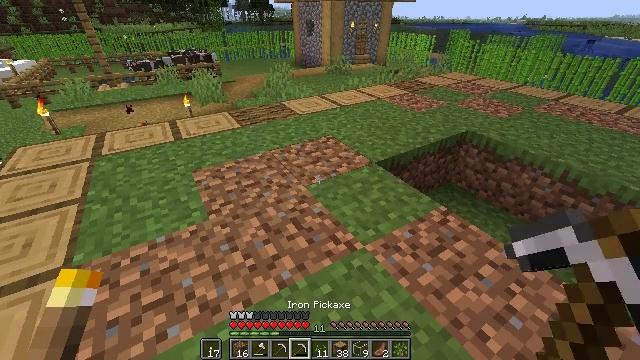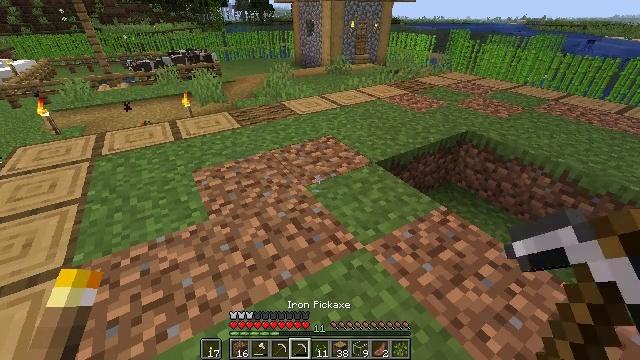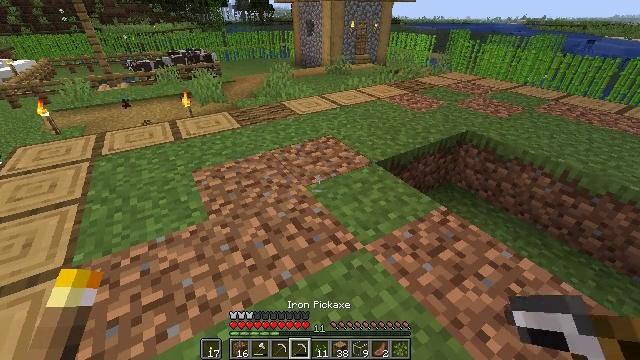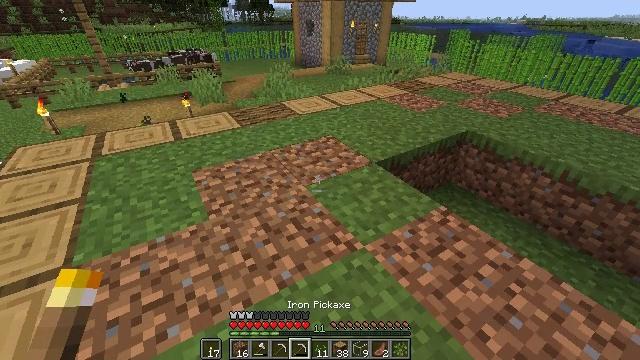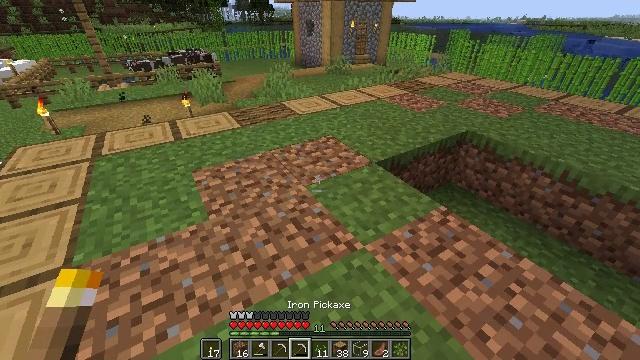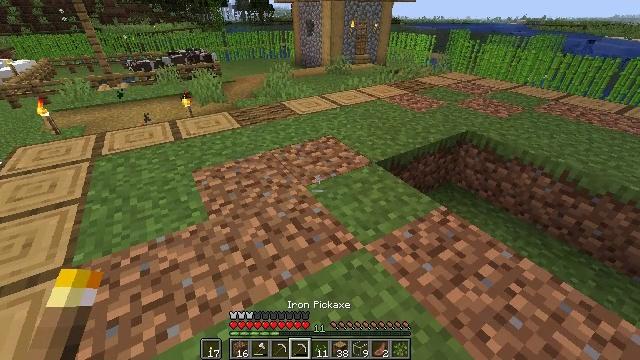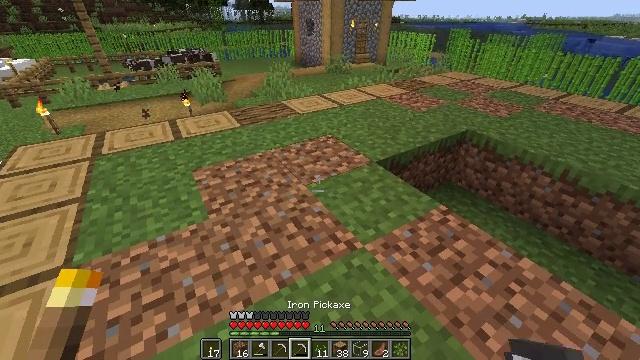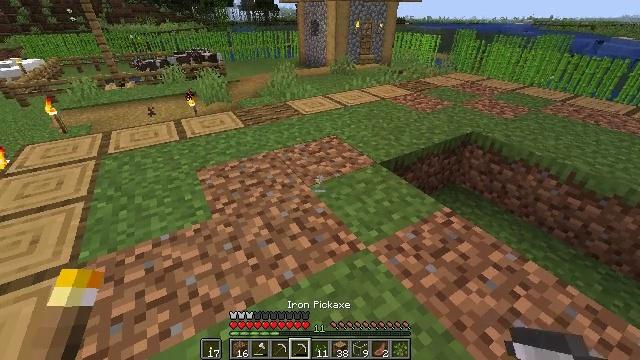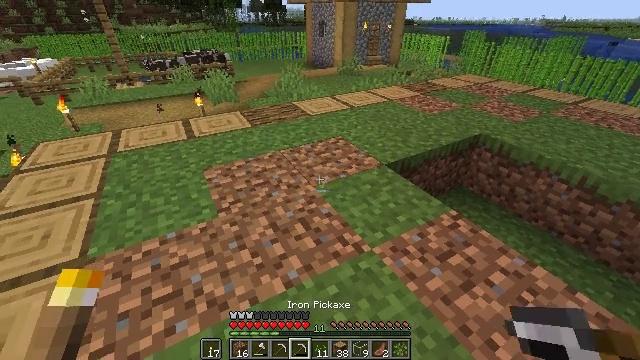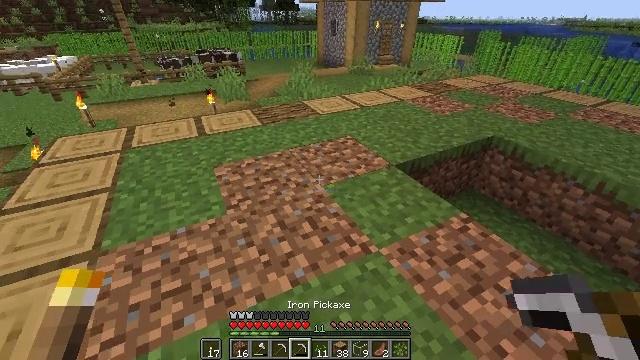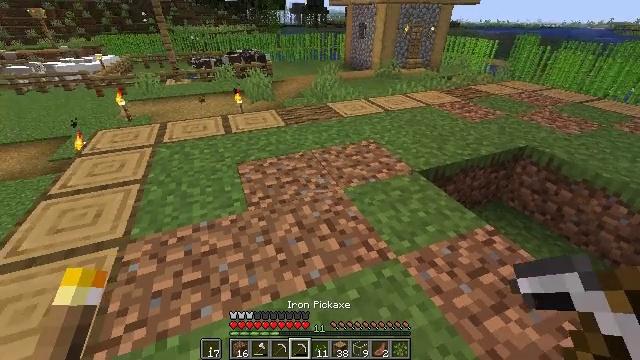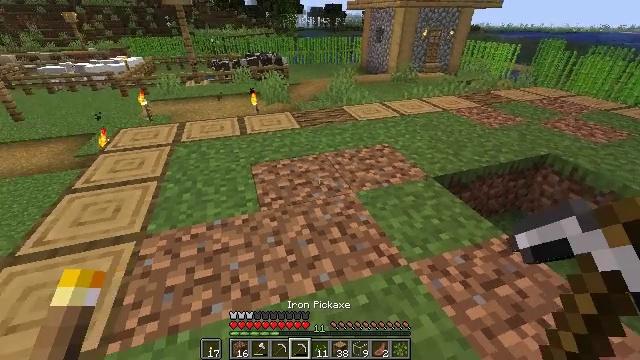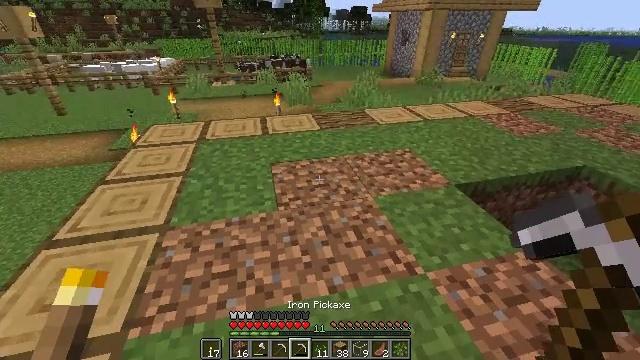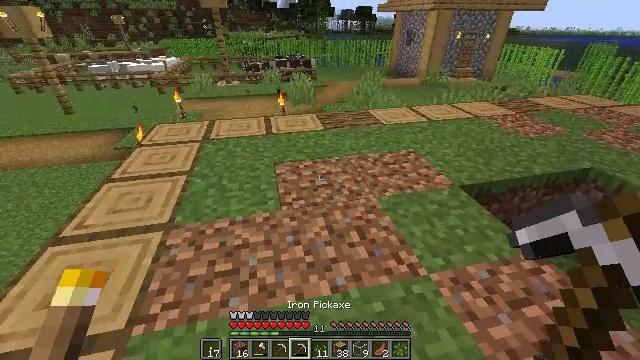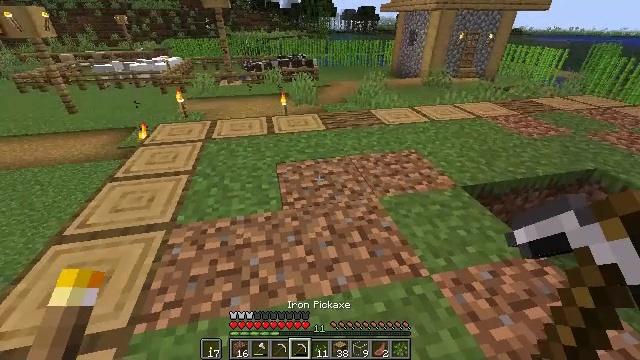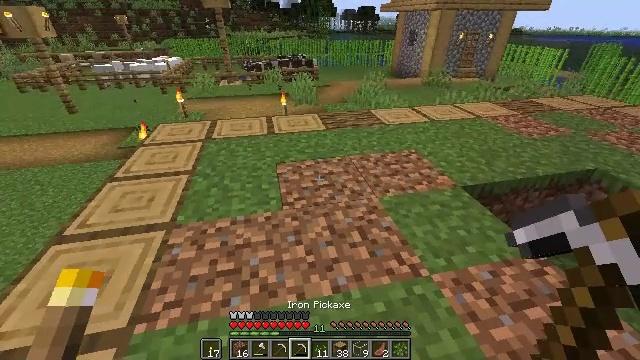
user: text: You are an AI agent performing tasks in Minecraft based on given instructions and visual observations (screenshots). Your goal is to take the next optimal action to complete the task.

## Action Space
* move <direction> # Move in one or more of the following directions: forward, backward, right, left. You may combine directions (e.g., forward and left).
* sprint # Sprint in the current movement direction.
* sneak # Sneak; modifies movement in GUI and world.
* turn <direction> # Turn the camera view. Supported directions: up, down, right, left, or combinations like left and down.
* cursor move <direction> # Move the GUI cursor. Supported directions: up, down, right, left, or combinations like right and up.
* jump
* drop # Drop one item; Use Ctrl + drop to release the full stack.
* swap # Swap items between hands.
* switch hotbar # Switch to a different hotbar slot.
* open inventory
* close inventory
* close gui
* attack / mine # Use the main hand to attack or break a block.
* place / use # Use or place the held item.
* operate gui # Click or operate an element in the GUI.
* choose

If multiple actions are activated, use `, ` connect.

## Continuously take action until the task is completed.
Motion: motion action
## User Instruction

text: Gather grass block for landscaping.
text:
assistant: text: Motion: no_op
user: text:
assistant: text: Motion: no_op
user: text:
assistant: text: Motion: no_op
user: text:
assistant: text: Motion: no_op
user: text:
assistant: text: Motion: no_op
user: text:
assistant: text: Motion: no_op
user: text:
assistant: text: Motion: no_op
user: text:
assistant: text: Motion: turn left
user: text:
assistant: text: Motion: turn left
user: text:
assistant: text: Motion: turn left
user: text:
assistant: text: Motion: turn left
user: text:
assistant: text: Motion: turn left
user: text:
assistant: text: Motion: no_op
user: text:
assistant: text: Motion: no_op
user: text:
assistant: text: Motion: no_op
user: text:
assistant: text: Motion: no_op
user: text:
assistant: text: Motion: no_op
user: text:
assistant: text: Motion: no_op
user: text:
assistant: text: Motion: no_op
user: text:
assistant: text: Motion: no_op
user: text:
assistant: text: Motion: no_op
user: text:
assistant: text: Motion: no_op
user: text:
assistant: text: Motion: no_op
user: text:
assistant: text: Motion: no_op
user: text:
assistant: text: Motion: move forward
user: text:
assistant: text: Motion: move forward
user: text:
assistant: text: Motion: move forward
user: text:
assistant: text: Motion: move forward
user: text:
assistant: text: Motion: no_op
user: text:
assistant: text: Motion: no_op